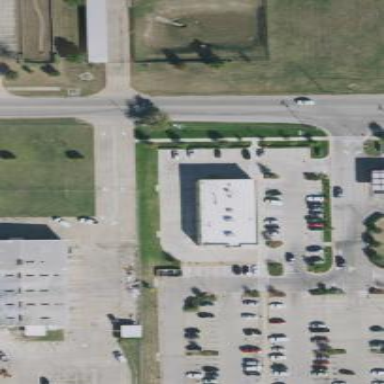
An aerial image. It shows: Retail area.